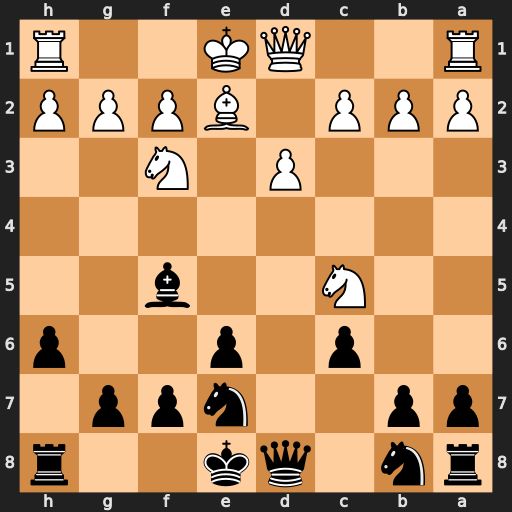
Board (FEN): rn1qk2r/pp2npp1/2p1p2p/2N2b2/8/3P1N2/PPP1BPPP/R2QK2R
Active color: b
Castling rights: KQkq
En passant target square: -
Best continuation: Qa5+ Qd2 Qxc5